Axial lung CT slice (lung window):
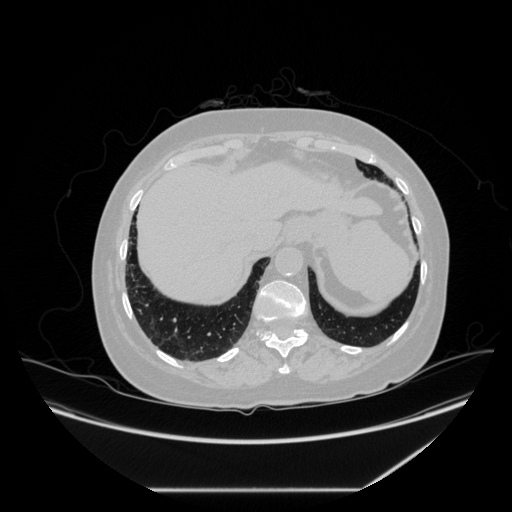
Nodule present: no